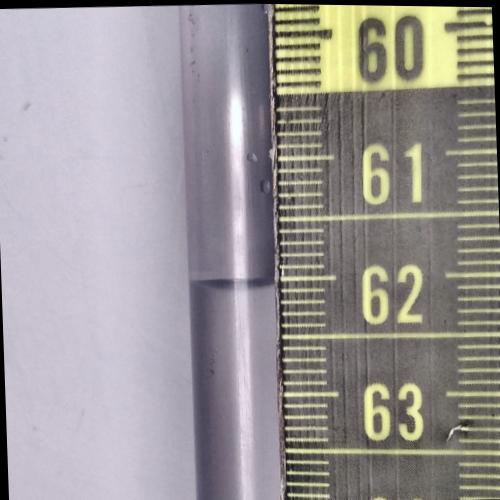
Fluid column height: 62.0 cm